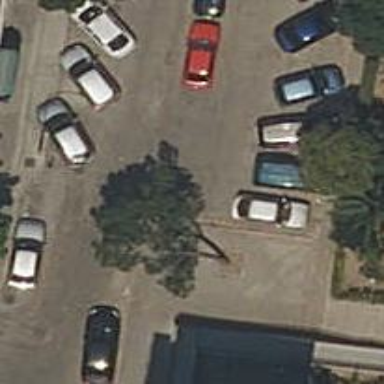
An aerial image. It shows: Parking aisle designated as service road.